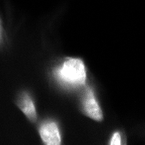
Tissue sample: colon
Magnification: 5.0x
Cell type: Myeloid cells
Senescence state: normal